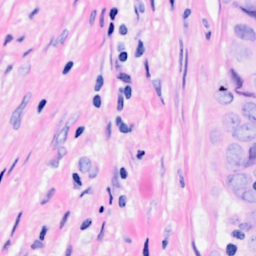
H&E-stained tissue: Breast